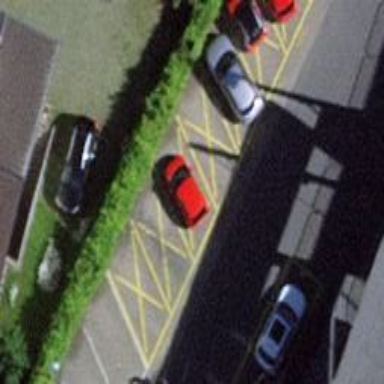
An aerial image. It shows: Car sharing facility.